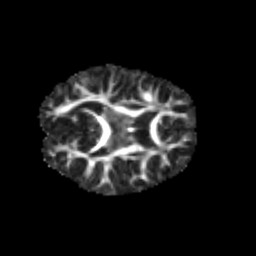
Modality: FA
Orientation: axial
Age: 7
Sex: female
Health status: healthy